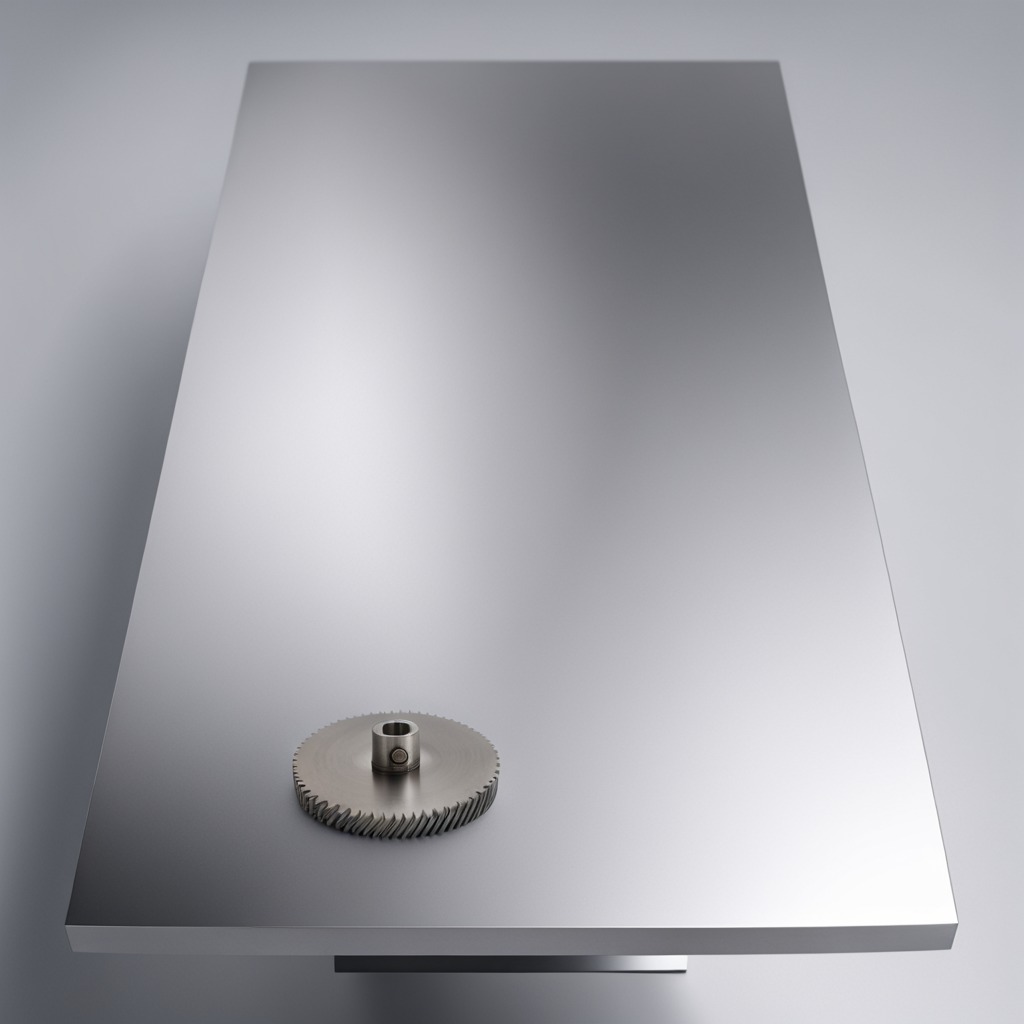
A steel gear with teeth is lying on the stainless steel table.